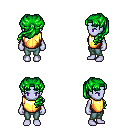
a pixel art fantasy rpg character, female body template, dark elf, purple skin, gold chest armor, teal pants, green princess hairstyle, four views (front, back, left, right), 2x2 character sprite sheet, small pixel art, hard edges, no anti-aliasing